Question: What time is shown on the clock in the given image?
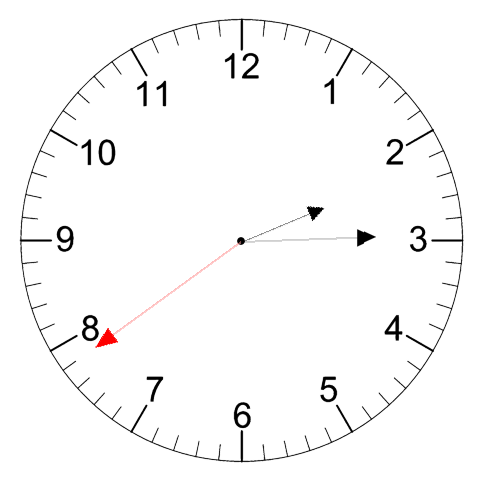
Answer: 02:14:39